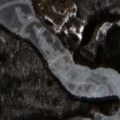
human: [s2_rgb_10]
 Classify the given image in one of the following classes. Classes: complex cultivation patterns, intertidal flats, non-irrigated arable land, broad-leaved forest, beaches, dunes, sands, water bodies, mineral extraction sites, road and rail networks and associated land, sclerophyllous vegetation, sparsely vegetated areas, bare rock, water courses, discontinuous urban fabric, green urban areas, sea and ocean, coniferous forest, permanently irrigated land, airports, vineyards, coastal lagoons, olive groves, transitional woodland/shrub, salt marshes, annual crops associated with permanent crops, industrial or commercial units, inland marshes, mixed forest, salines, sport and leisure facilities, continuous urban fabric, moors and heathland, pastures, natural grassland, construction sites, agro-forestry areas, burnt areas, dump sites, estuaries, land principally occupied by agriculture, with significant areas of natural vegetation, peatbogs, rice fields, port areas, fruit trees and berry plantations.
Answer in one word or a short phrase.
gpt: broad-leaved forest, coniferous forest, water bodies